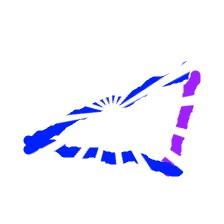
Shape: triangle